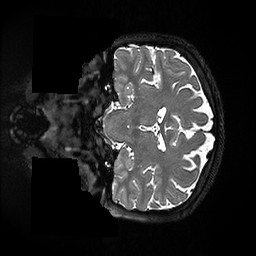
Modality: T2w
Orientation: coronal
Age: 23
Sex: female
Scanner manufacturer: ge
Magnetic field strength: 3 T
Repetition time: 3.202 s
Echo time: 0.06568 s